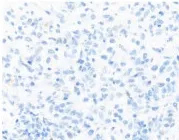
Histopathological examination of the tumor lesion on the left elbow. 63x.
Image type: pathology (immunostaining)